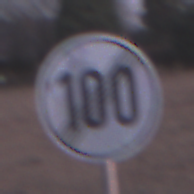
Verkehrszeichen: EndeGeschwindigkeit100
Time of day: SunriseSunset
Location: Outdoor (Nature)
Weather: Clear
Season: NotSpecified
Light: Natural